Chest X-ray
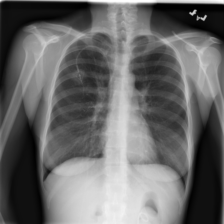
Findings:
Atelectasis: negative
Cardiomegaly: negative
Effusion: negative
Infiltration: negative
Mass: negative
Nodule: negative
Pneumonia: negative
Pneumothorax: negative
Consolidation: negative
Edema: negative
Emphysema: negative
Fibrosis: negative
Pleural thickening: negative
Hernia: negative